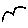
Label: bird